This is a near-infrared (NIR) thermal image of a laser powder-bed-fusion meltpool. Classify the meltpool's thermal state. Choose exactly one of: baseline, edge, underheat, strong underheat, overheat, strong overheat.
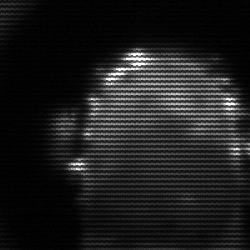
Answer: baseline